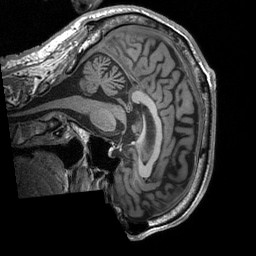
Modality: T1w
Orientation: sagittal
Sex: male
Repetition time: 1.95 s
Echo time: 0.026 s